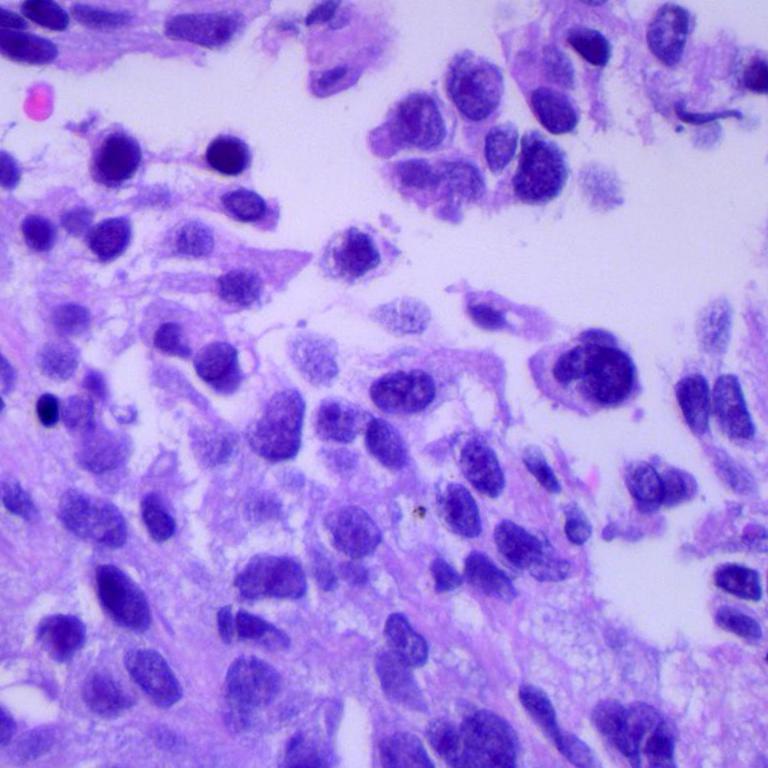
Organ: lung
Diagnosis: adenocarcinomas